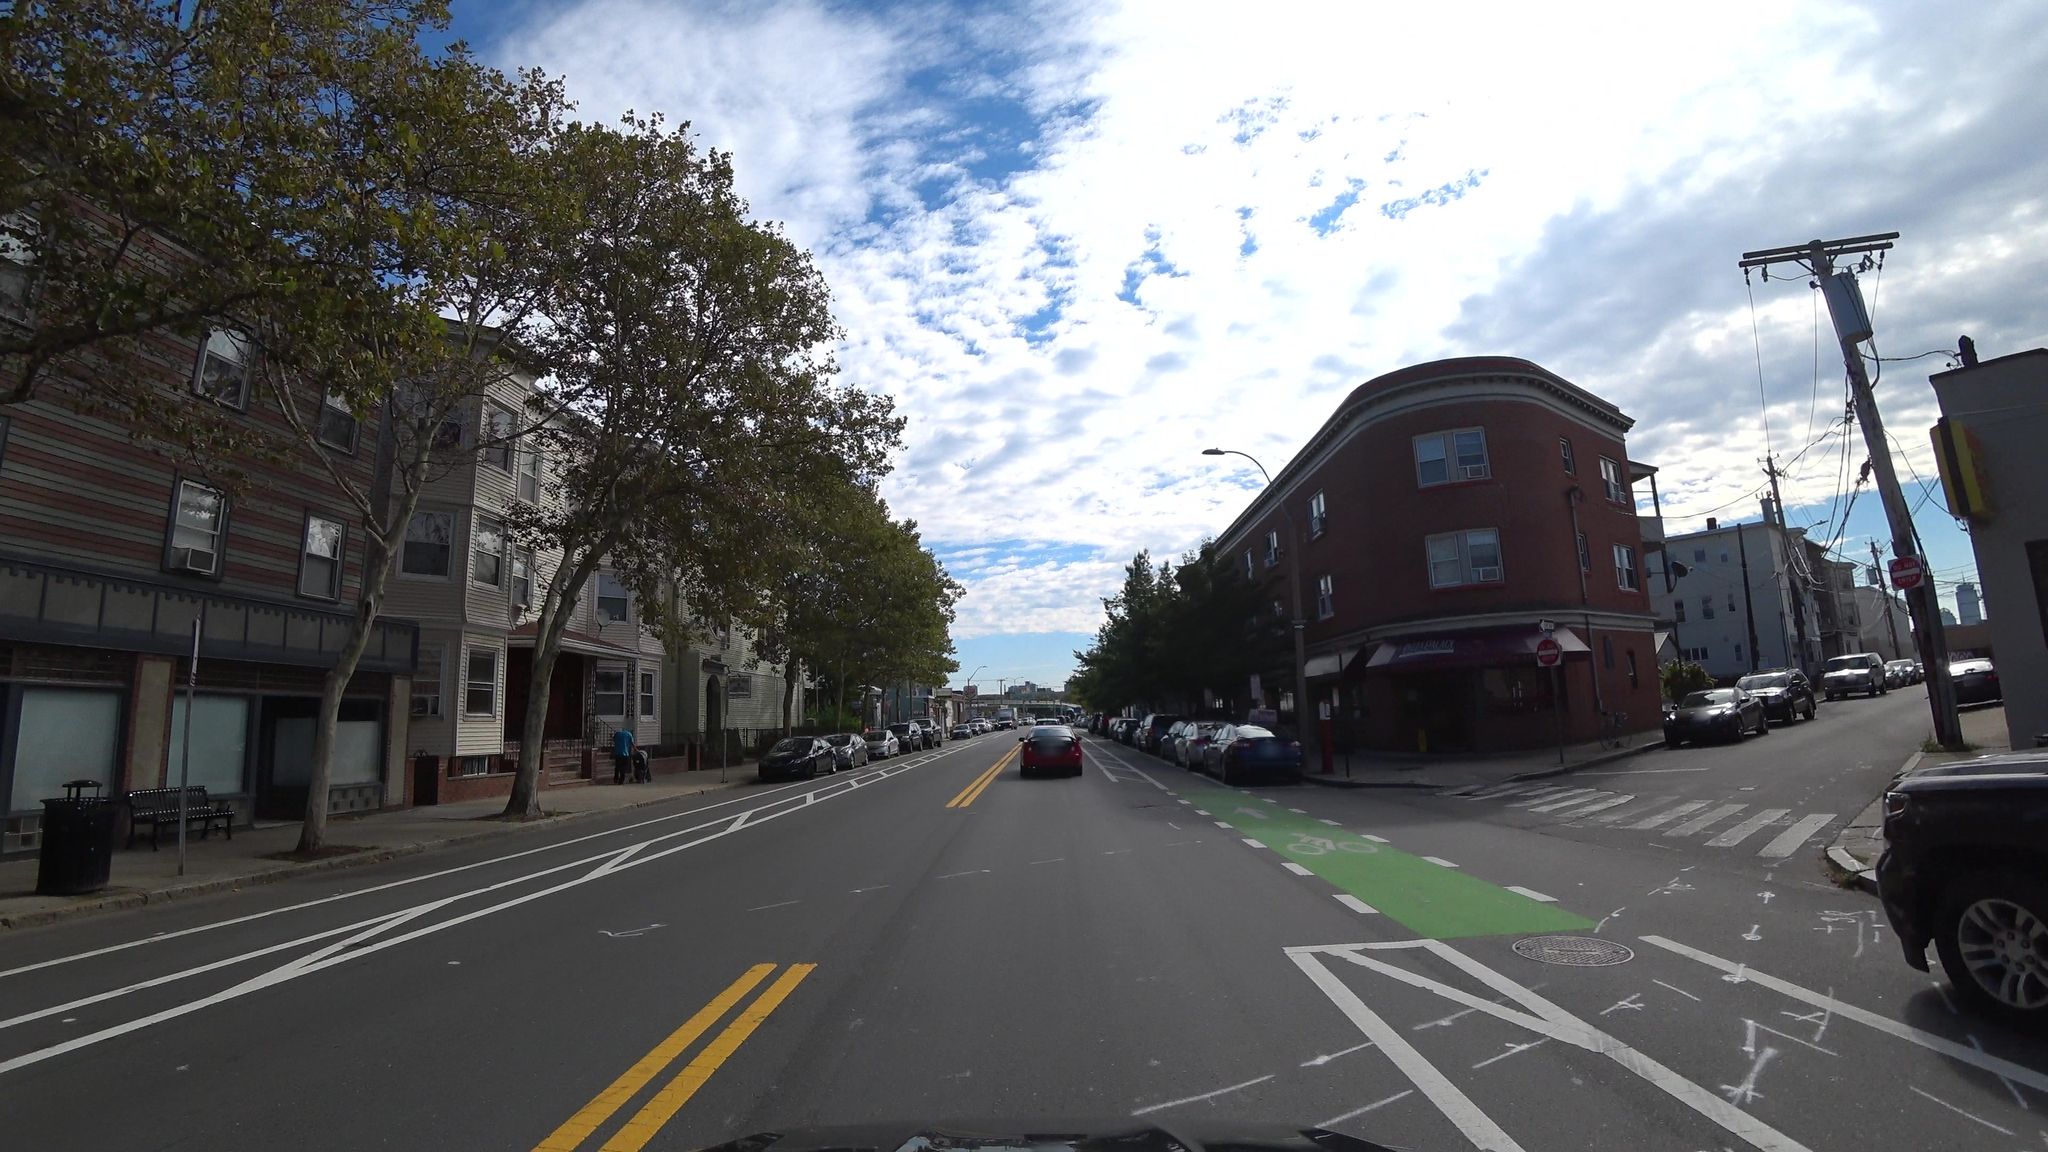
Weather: cloudy
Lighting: day
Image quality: good
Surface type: driving surface
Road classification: footway
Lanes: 2
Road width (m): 9.1
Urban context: urban centre
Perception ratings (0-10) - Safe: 5.4, Lively: 6.04, Beautiful: 3.84, Boring: 0.55, Depressing: 3.72, Wealthy: 6.15